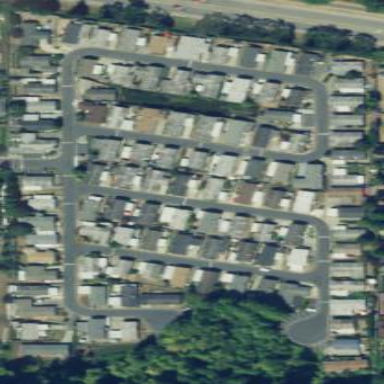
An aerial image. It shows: Residential neighbourhood.